Question: Once have a look at the part of my GUI

Once a user selects a particular branch from the branch JComboBox, i have to query the database and get all the years applicable to that branch and add those years to the next JComboBox year and so forth. There is quite a bit of chance for the user to swap between his selection of branch, and i would find myself querying the database the same query again each time he changes his option, and it is highly unlikely that the data in the database is going to change in between these swapping.... So i decided that i store these in some data structure, what is the best choice i have for one such datastructure? there may be 2 to 3 different branches, 4 to 6 different years and so on.....
What is my best choice?
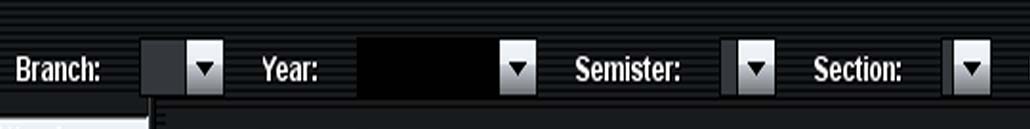
Answer: If the application is single-threaded, use a <URL> to see how to iterate over the 'HashMap'.
Here's some sample code using just two nestings to give you the idea:
'''
HashMap<String, HashMap<Integer, HashMap<Integer, HashMap<String, String>>>> map1 = new HashMap<String, HashMap<Integer, HashMap<Integer, HashMap<String, String>>>>();
map1.put("Computers", new HashMap<Integer, HashMap<Integer, HashMap<String, String>>>());
map1.get("Computers").put(2011, new HashMap<Integer, HashMap<String, String>>());
map1.get("Computers").get(2011).put(2, new HashMap<String, String>());
'''